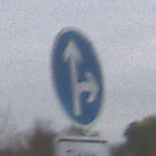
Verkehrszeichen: VorgeschriebeneFahrtrichtungGeradeausOderRechts
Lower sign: BesondereFahrzeugeUndTransportgueter11
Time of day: Midday
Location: Outdoor (Suburban)
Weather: Overcast
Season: NotSpecified
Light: Natural